Question: How can I fetch only one data and write it to Header ?
I am using firebase and react-redux.
firebase structure i try to write "": inovanka:

Action File Codes:
'''
import firebase from 'firebase';
import { Actions } from 'react-native-router-flux';
import { ORGANIZATION_NAME_DATA_SUCCESS } from './types';
export const organizationName = () => {
const { currentUser } = firebase.auth();
return (dispatch) => {
firebase.database().ref('/organizations/${currentUser.uid}')
.on('value', snapshot => {
dispatch({ type: ORGANIZATION_NAME_DATA_SUCCESS, payload: snapshot.val() });
});
};
}
'''
Reducer File :
'''
import { ORGANIZATION_NAME_DATA_SUCCESS } from '../actions/types';
const INITIAL_STATE = {
};
export default (state = INITIAL_STATE, action) => {
switch (action.type) {
case ORGANIZATION_NAME_DATA_SUCCESS:
console.log(action); // data retrieved as array
return action.payload
default:
return state;
}
};
'''
Component: (I would like to write it to this)
'''
class HomePage extends Component {
componentWillMount() {
}
render() {
return (
<Container>
<Header>
<Text> i would like to write it here </Text>
</Header>
<Content>
</Content>
</Container>
);
}
}
const mapStateToProps = ({ homepageResponse }) => {
const organizationArray = _.map(homepageResponse, (val, uid) => {
return { ...val, uid }; //
});
return { organizationArray };
};
export default connect(mapStateToProps, { organizationName })(HomePage);
'''
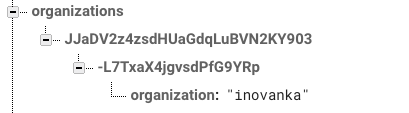
Answer: Solution is Here !
'''
export const organizationName = () => {
const { currentUser } = firebase.auth();
return (dispatch) => {
firebase.database().ref('/organizations/${currentUser.uid}')
.once('value', snapshot => {
_.mapValues(snapshot.val(), o => {
console.log(o);
dispatch({ type: ORGANIZATION_NAME_DATA_SUCCESS, payload: {organization: o.organization, fullname: o.fullname }});
});
});
};
}
'''
'''
const INITIAL_STATE = {
organization: '',
};
export default (state = INITIAL_STATE, action) => {
switch (action.type) {
case ORGANIZATION_NAME_DATA_SUCCESS:
console.log(action);
return {...state, organization:action.payload.organization };
default:
return state;
}
};
'''
'''
const mapStateToProps = state => {
const { organization, fullname } = state.homepageResponse;
console.log("burada" + organization);
return { organization, fullname };
};
componentWillMount(){
this.props.organizationName();
}
'''
'''
render() {
return (
<Container>
<Header>
<Text> { this.props.organization } </Text>
</Header>
</Container>
}
'''